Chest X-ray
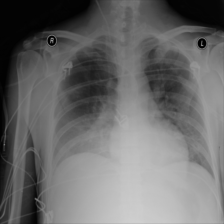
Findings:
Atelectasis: negative
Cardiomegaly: negative
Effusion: positive
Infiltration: positive
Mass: negative
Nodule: negative
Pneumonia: negative
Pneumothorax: negative
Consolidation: negative
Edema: negative
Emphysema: negative
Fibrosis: negative
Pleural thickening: negative
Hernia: negative